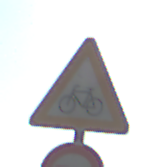
Verkehrszeichen: RadverkehrRechts
Zusatzzeichen unten: UeberholverbotKraftfahrzeuge
Umgebung: Outdoor, Nature
Tageszeit: MorningAfternoon
Wetter: Clear
Licht: Natural
Jahreszeit: NotSpecified
Kontrast: HighContrast